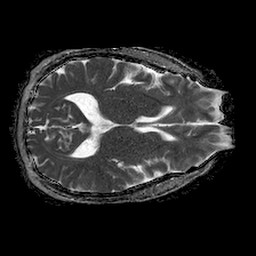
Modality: ADC
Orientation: axial
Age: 42
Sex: male
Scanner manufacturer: philips
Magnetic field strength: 1.5 T
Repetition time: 4.6 s
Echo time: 0.08528 s